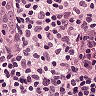
Metastatic tissue present: no